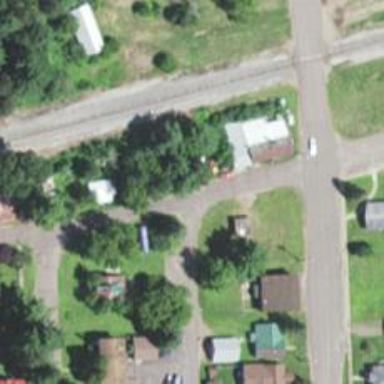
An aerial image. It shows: Residential road.